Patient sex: M
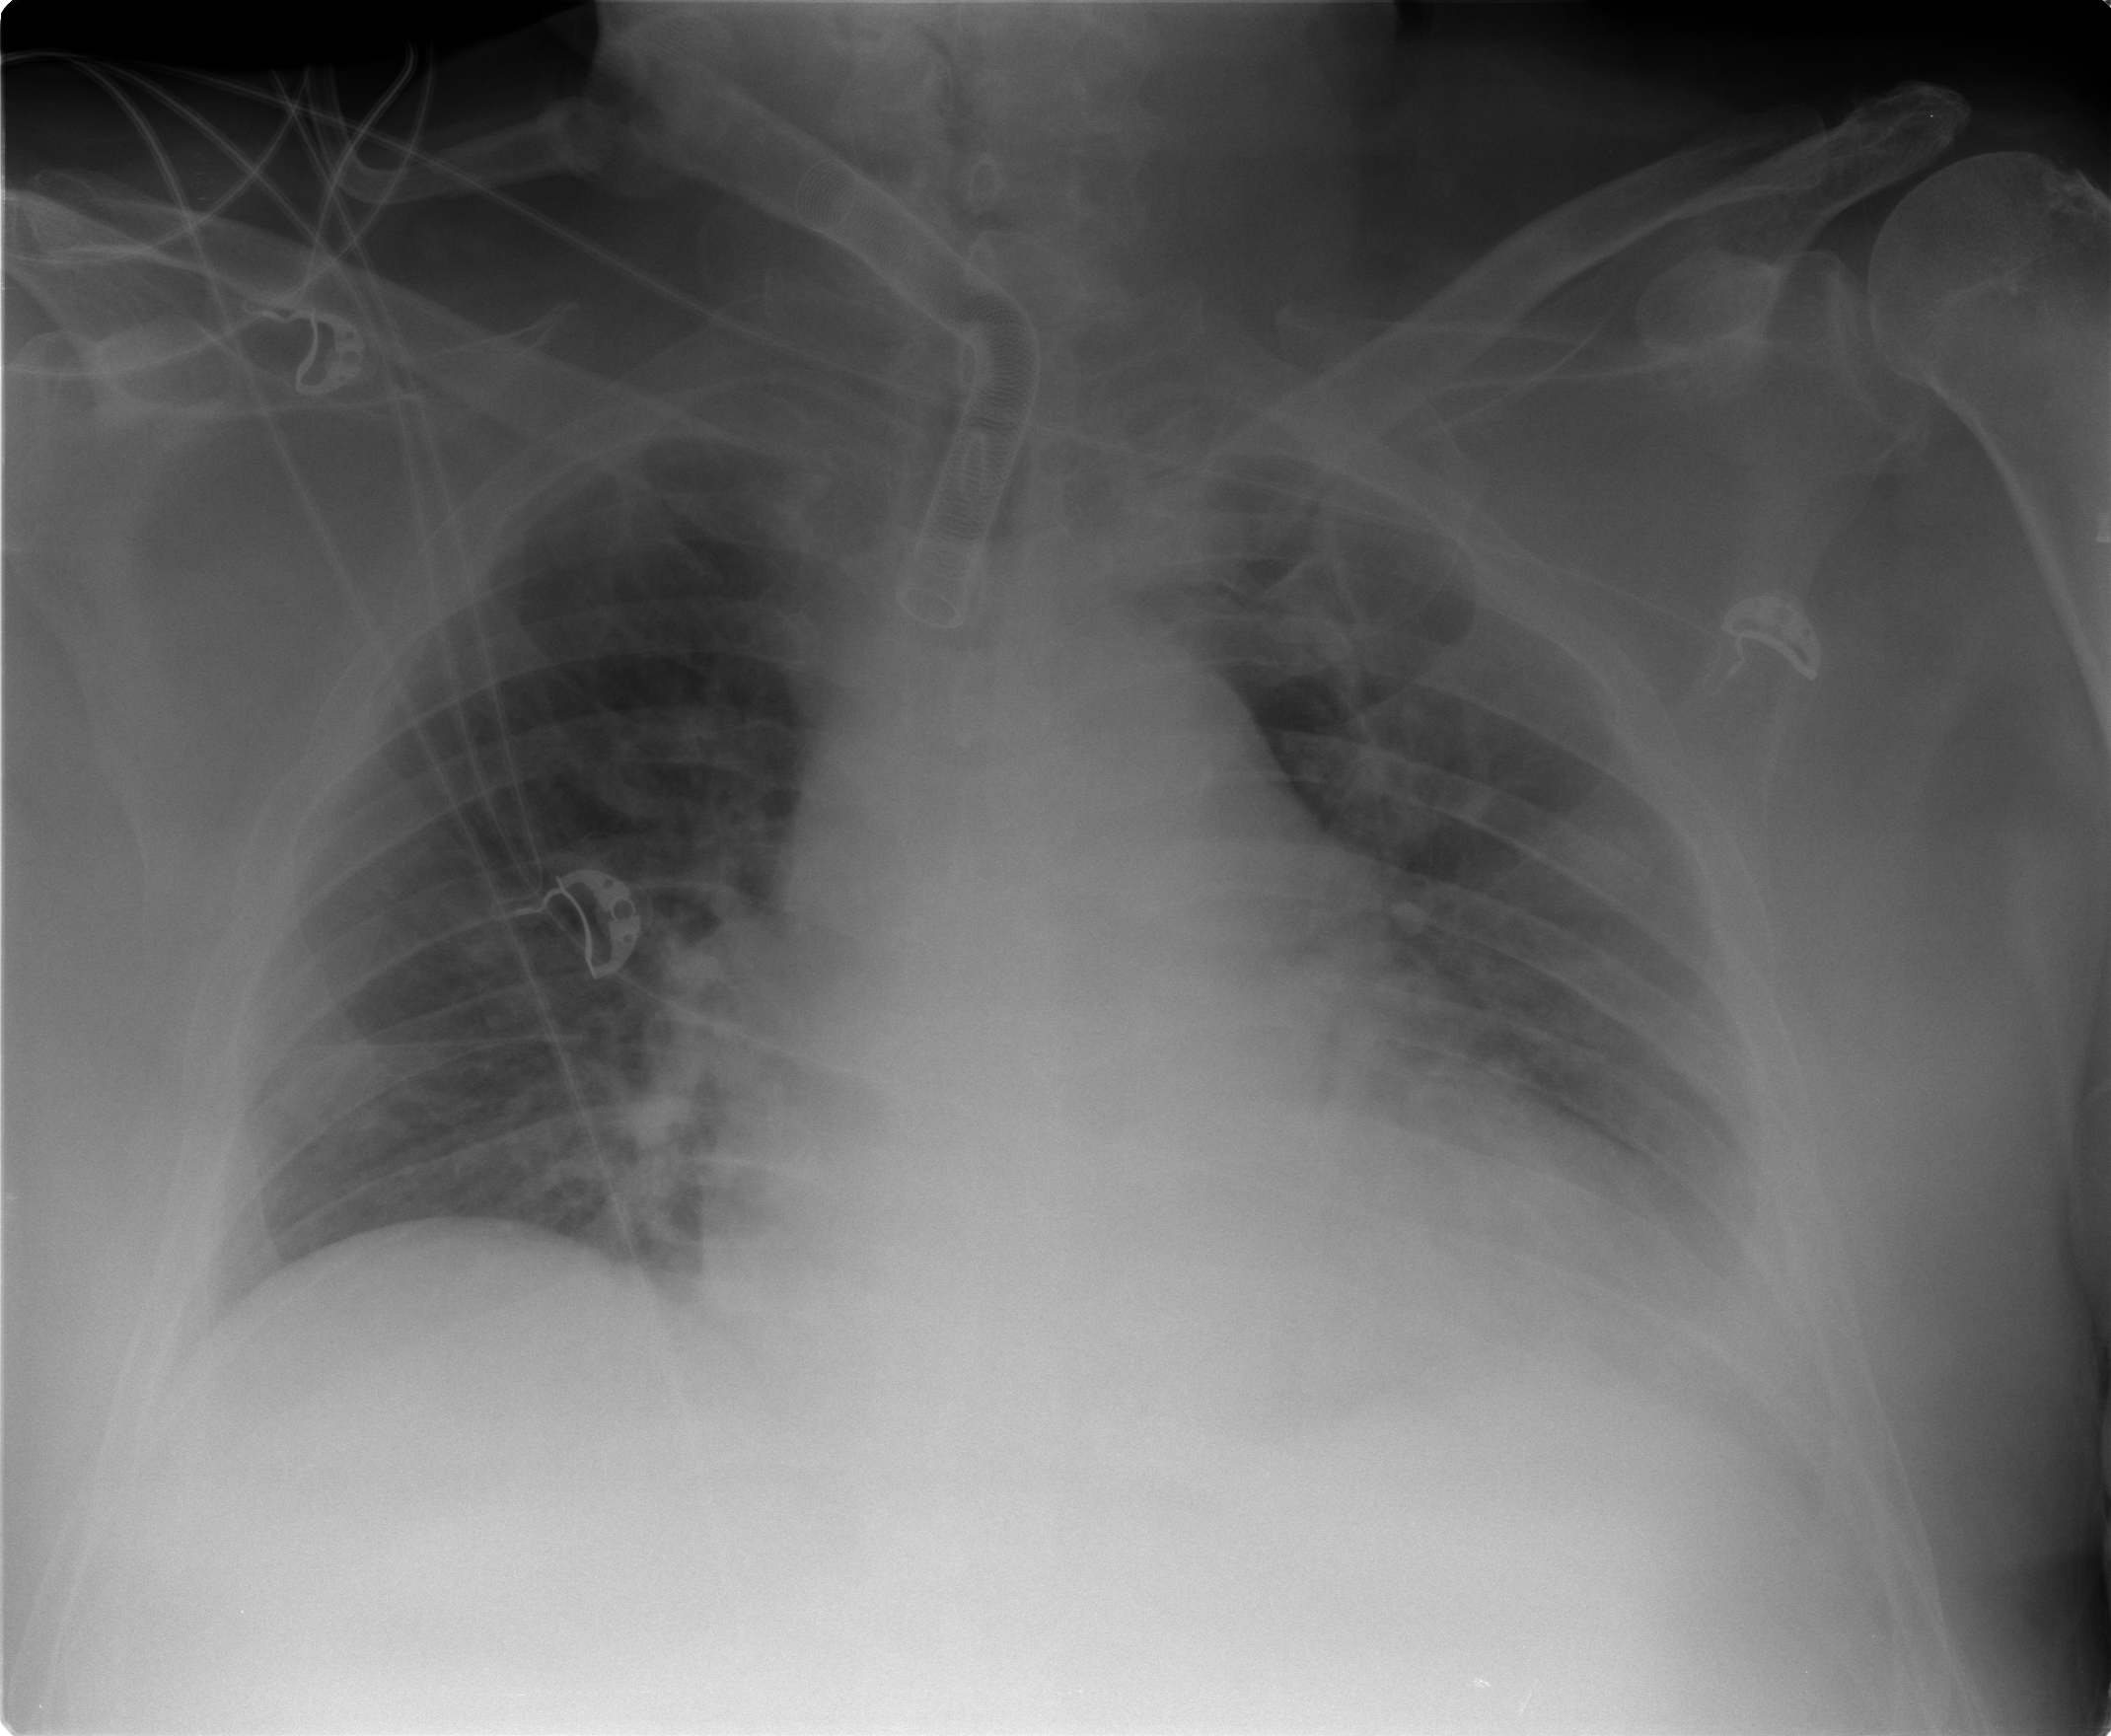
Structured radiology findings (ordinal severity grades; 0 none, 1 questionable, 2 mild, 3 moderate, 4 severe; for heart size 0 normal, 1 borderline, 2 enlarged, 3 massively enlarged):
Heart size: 2
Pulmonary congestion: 2
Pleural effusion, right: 0
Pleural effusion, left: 2
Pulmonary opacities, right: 1
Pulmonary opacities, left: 2
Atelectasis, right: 2
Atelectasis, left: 2